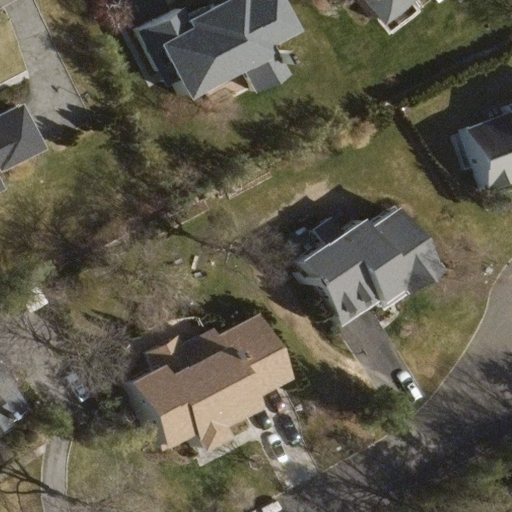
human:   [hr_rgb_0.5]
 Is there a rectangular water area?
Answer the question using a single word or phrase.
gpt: no

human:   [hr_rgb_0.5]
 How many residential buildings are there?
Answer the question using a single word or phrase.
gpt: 7

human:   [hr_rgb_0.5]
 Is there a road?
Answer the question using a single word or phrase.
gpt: yes

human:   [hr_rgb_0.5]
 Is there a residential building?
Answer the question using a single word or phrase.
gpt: yes

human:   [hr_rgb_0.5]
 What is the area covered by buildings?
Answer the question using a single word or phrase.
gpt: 1630m2

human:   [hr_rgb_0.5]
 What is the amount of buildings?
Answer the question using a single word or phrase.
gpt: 7

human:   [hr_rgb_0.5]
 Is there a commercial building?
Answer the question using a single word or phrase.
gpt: no

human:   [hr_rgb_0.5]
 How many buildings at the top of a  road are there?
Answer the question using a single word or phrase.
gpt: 5

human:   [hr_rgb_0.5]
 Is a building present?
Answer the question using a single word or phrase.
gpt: yes

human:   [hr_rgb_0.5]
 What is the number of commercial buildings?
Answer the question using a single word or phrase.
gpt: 0

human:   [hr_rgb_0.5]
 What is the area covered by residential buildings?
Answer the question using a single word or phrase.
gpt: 1630m2

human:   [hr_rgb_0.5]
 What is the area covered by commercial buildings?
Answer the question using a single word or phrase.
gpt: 0m2

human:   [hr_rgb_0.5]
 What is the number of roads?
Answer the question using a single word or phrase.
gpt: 2

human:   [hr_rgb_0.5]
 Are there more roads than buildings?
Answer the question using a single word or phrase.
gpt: no

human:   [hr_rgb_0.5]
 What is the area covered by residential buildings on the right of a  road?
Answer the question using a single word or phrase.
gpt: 143m2

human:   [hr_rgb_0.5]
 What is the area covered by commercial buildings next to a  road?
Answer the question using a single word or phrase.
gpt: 0m2

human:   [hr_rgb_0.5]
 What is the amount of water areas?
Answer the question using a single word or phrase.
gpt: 0

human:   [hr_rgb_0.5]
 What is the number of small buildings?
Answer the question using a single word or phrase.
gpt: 3

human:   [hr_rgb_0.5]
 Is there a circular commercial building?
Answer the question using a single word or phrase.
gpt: no

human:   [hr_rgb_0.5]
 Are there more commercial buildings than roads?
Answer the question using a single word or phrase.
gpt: no

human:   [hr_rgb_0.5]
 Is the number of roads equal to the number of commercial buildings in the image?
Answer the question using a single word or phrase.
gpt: no

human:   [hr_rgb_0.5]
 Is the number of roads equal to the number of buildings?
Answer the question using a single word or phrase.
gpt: no

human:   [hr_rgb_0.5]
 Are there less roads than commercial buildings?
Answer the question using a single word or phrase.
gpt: no

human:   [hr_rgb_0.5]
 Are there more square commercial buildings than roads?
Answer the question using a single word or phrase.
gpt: no

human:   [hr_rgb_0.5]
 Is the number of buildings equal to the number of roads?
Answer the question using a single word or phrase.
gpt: no

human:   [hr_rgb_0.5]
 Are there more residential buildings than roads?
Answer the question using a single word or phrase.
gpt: yes

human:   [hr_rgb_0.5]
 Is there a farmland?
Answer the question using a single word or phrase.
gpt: no

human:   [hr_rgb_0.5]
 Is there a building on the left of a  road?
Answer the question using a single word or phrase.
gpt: yes

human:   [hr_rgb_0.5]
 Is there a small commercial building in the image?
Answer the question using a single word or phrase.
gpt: no

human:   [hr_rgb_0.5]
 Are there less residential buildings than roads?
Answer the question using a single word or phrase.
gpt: no

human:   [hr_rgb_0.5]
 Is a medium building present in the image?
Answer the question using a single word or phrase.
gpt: yes

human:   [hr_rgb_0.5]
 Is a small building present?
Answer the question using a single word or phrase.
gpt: yes

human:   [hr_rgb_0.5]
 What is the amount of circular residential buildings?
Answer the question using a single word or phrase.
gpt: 0

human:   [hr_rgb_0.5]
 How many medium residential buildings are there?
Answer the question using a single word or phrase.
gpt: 3

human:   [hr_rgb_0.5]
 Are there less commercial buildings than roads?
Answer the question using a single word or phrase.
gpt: yes

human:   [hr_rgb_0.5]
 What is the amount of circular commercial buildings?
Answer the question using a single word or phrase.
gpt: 0

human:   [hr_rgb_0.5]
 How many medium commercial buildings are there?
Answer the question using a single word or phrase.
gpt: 0

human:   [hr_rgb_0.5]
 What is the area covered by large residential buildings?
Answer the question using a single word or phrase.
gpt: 561m2

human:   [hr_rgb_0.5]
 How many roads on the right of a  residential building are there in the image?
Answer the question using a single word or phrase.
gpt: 2

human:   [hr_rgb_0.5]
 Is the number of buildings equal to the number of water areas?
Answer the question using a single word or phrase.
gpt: no

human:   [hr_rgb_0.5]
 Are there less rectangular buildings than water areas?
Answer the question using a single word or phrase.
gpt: no

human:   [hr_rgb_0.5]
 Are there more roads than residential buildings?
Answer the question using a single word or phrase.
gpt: no

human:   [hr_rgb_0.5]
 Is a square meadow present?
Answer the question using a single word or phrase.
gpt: no

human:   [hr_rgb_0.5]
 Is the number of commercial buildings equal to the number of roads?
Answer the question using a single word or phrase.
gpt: no

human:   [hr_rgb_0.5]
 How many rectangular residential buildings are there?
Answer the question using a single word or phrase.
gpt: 2

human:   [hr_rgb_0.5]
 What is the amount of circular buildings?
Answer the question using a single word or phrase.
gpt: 0

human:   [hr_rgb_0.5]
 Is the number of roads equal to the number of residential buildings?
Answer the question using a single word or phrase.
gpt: no

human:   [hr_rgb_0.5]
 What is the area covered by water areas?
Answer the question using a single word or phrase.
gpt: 0m2

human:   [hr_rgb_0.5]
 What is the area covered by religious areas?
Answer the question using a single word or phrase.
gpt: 0m2

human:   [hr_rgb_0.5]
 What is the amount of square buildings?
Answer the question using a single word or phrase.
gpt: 0

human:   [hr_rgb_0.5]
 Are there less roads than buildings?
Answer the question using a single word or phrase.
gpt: yes

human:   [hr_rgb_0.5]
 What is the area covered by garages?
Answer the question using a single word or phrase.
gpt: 0m2

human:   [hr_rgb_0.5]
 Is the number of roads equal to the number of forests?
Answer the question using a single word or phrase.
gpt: no

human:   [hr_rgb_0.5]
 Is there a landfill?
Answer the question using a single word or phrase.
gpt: no

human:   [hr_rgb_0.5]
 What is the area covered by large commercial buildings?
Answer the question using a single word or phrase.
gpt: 0m2

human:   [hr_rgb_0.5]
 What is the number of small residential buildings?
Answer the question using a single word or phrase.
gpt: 3

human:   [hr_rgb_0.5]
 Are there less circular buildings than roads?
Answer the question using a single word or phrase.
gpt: yes

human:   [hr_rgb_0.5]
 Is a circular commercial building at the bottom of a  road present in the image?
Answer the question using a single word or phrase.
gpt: no

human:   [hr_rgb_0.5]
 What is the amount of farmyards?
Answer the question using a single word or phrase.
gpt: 0

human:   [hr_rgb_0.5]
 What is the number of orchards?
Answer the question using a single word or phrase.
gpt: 0

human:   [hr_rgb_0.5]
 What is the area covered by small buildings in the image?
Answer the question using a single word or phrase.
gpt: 113m2

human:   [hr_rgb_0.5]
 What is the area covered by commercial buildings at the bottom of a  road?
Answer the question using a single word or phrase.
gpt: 0m2

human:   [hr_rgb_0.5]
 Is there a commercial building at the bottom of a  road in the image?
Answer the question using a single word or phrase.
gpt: no

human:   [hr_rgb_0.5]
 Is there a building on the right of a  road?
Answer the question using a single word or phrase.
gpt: yes